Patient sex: F
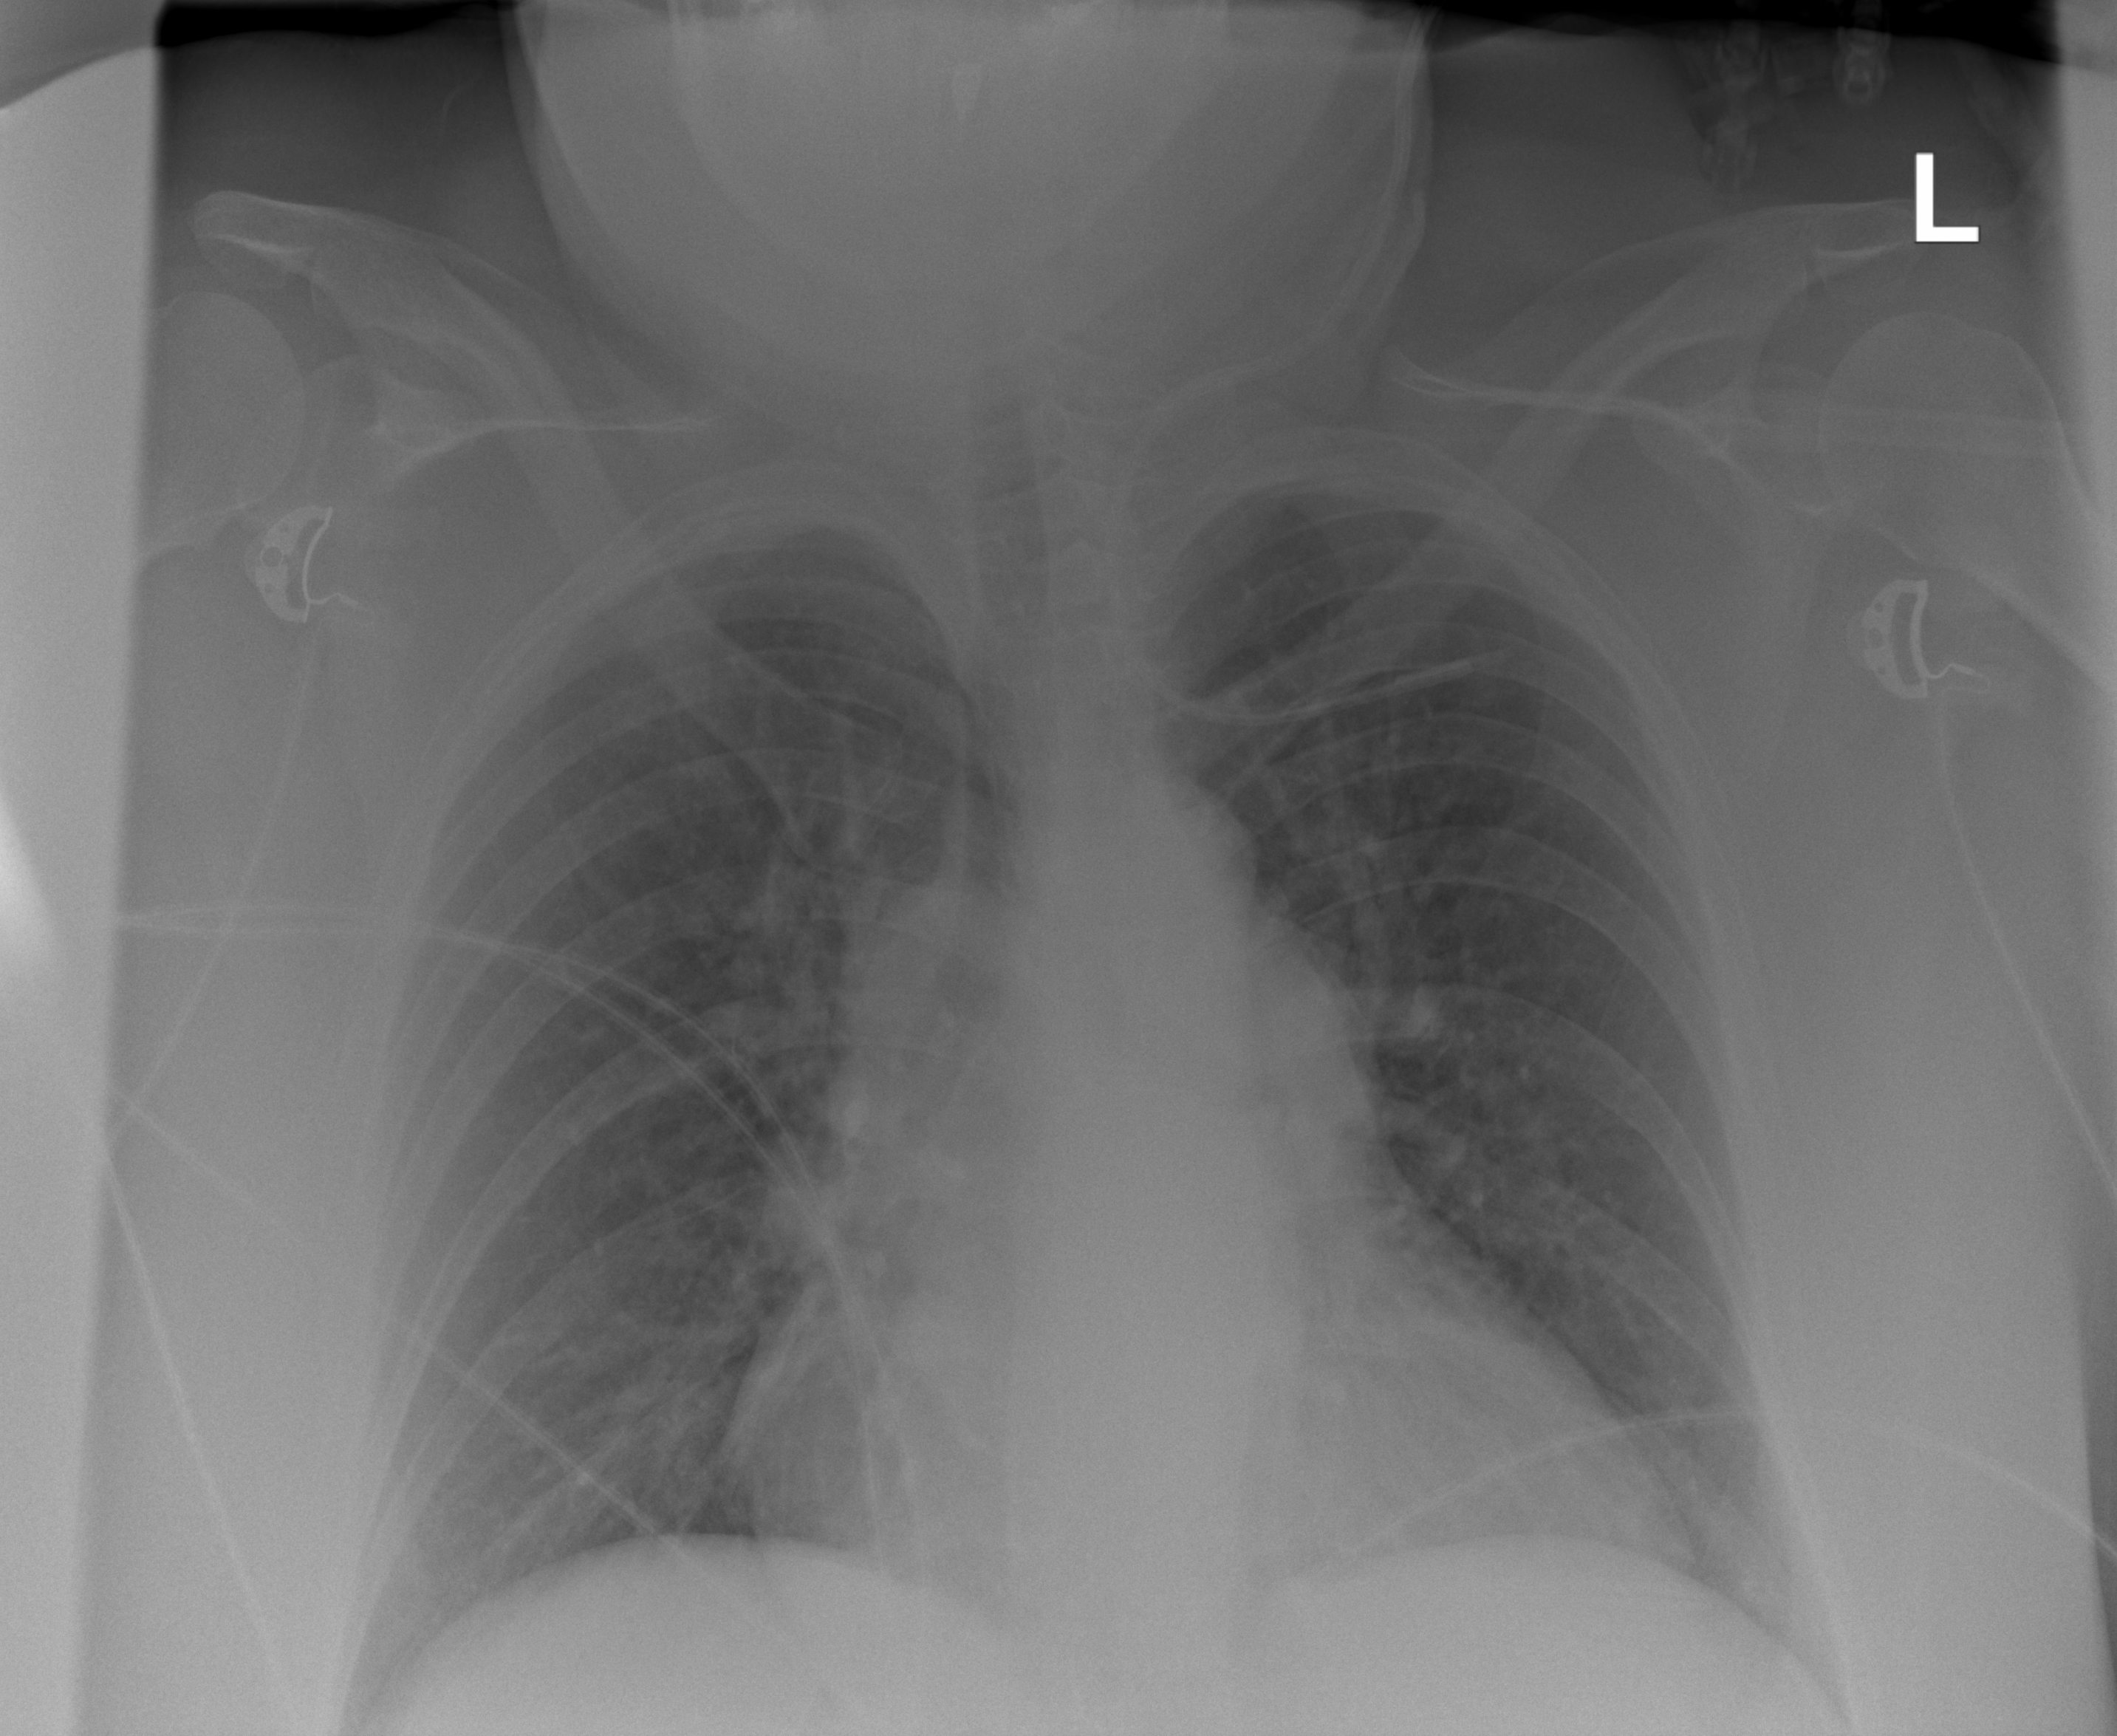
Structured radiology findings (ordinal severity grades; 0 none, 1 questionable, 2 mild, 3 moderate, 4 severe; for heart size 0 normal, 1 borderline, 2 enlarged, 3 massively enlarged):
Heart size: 2
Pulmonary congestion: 1
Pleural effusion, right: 0
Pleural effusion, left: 0
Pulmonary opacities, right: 1
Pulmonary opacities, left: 0
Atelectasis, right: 0
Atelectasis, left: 0